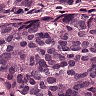
Metastatic tissue present: yes